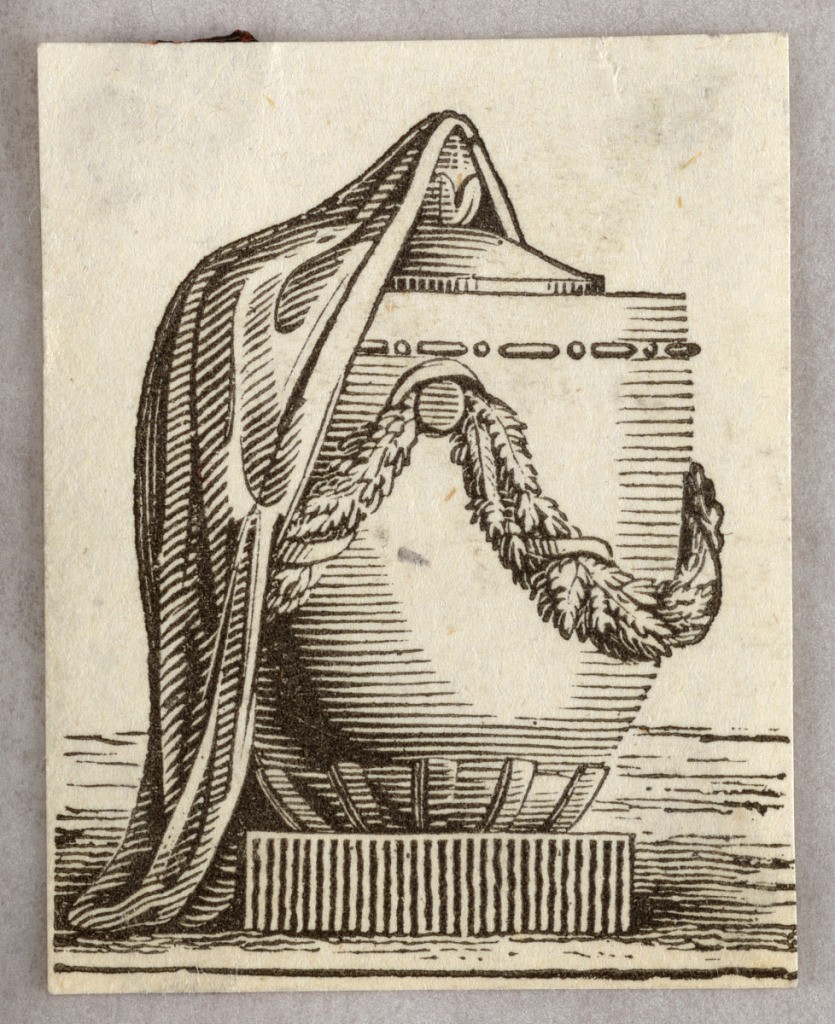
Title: Wood Engraving. Vignette.
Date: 1800–1830
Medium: Engraving and etching
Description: Cinerary urn, half covered by a cloth